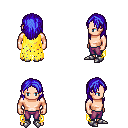
a pixel art fantasy rpg character, male body template, human, light skin, yellow tattered cape, magenta pants, blue long hairstyle, metal boots, four views (front, back, left, right), 2x2 character sprite sheet, small pixel art, hard edges, no anti-aliasing